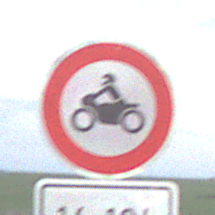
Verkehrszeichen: VerbotKraftraeder
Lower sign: ZeitangabenOhneBeschraenkungAufWochentage1
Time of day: SunriseSunset
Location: Outdoor (Nature)
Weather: PartlyCloudy
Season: NotSpecified
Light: Natural